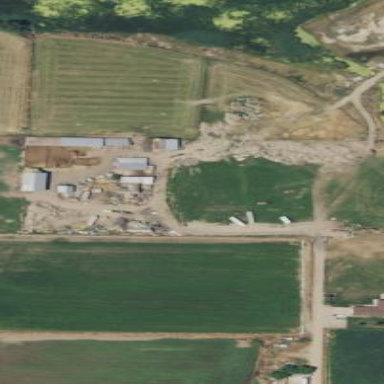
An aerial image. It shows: Farmyard area.